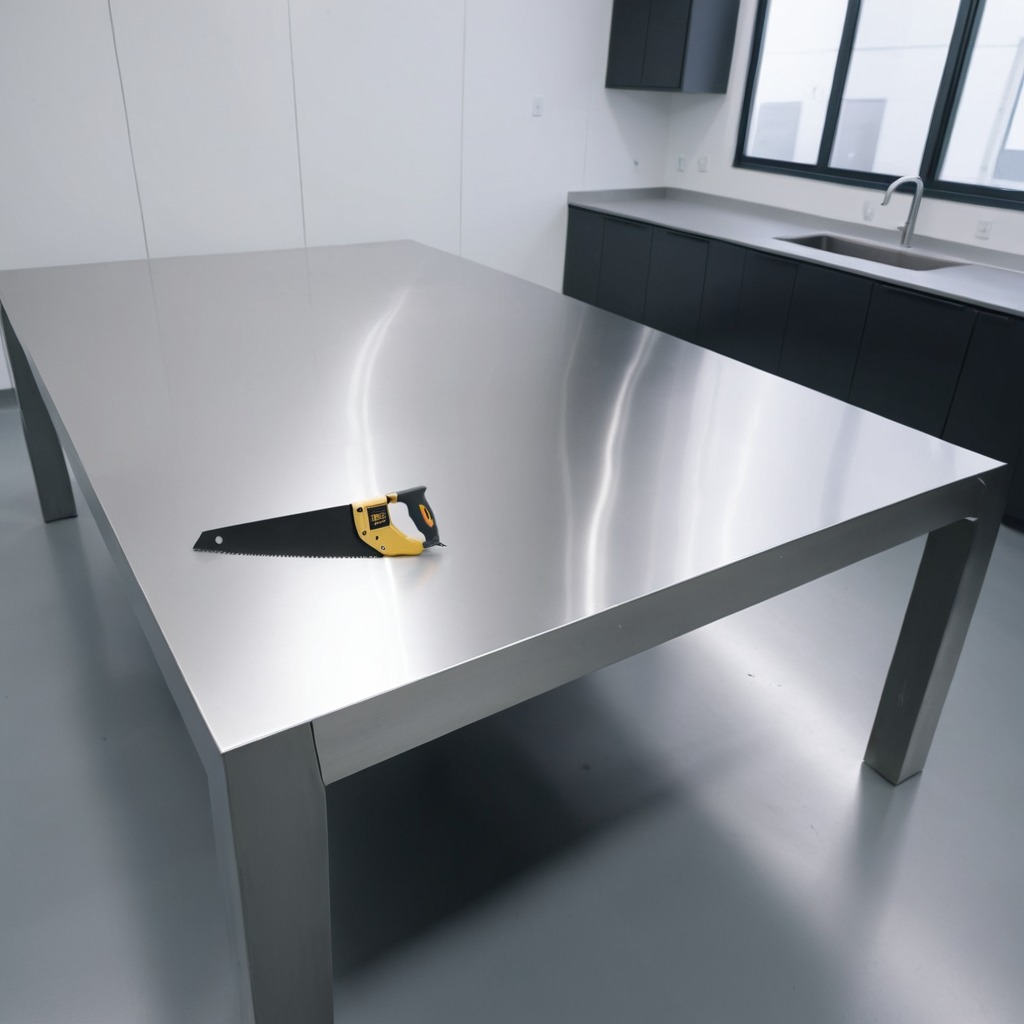
A metal saw lies on a stainless steel table in a high-end prototyping lab.